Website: apple
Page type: cart
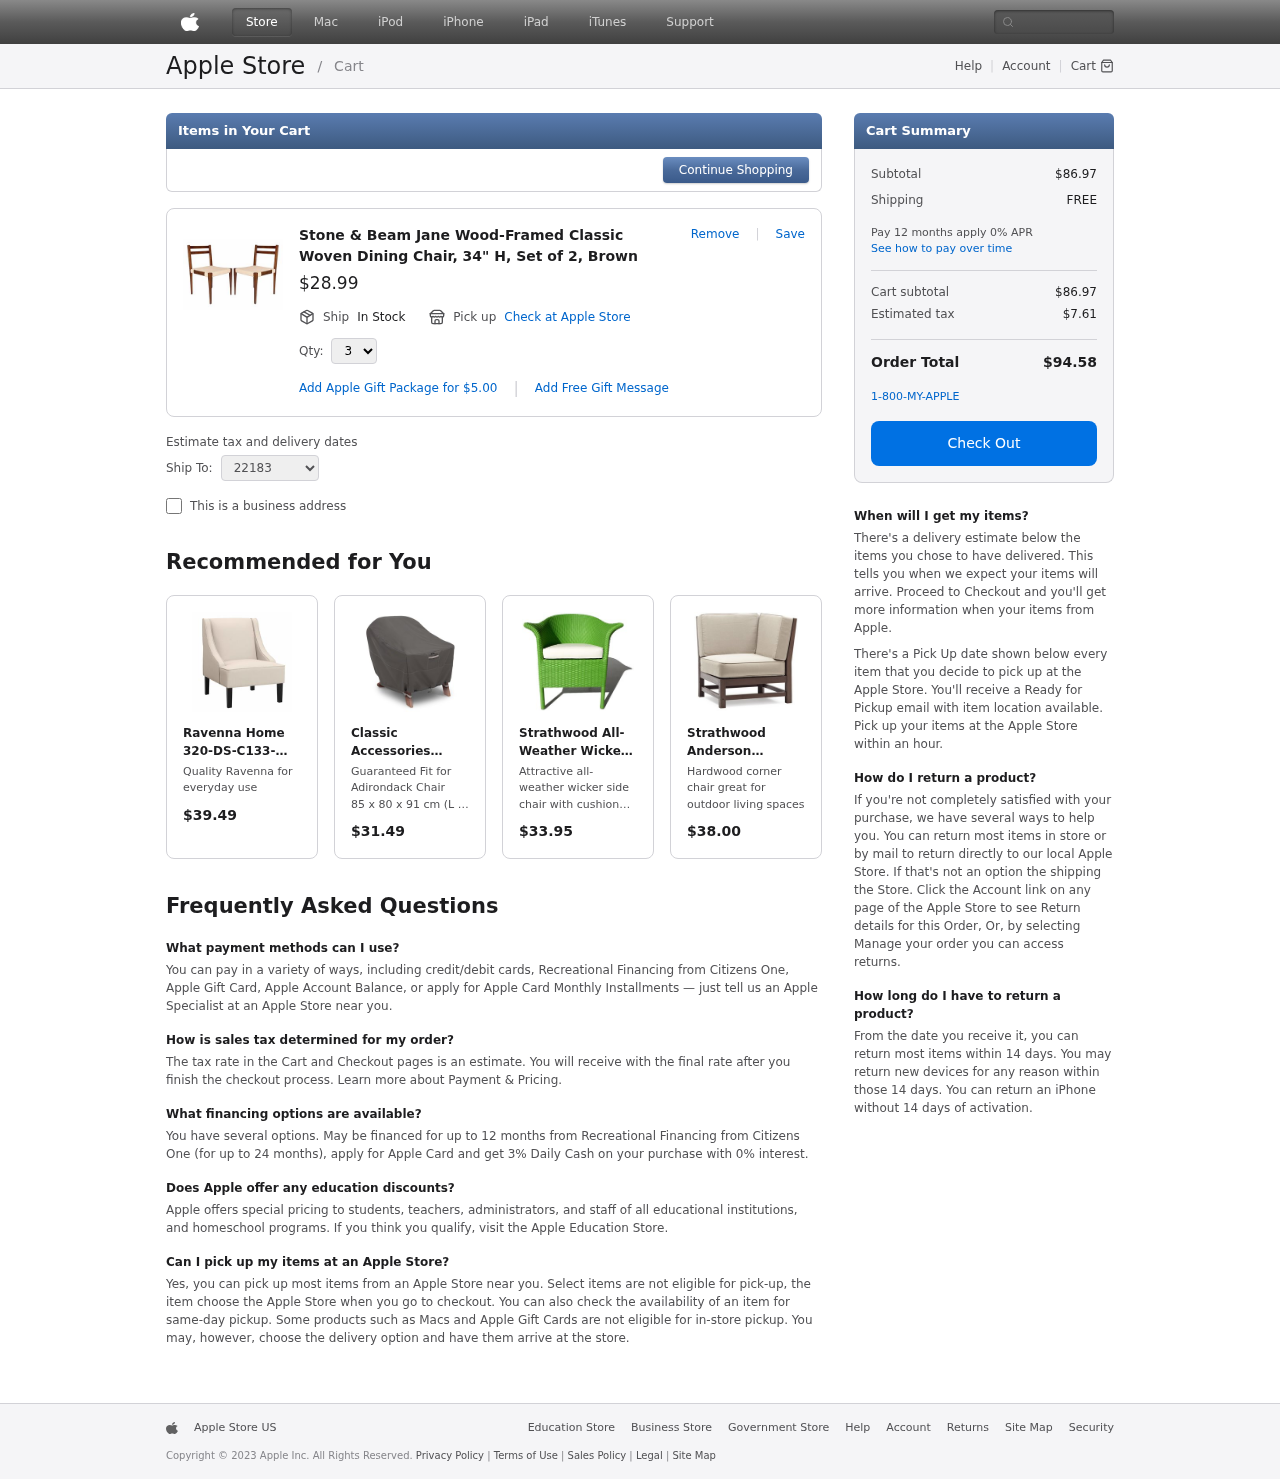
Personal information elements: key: PII_POSTCODE
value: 22183
Product elements: key: PRODUCT1_NAME
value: Stone & Beam Jane Wood-Framed Classic Woven Dining Chair, 34" H, Set of 2, Brown
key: PRODUCT1_PRICE
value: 28.99
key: PRODUCT1_QUANTITY
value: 3
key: PRODUCT2_DESC
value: Quality Ravenna for everyday use
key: PRODUCT2_NAME
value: Ravenna Home 320-DS-C133-708-1-Upholstery: Chair
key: PRODUCT2_PRICE
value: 39.49
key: PRODUCT3_DESC
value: Guaranteed Fit for Adirondack Chair 85 x 80 x 91 cm (L x W x H)
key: PRODUCT3_NAME
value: Classic Accessories Ravenna Adirondack Chair Cover
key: PRODUCT3_PRICE
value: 31.49
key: PRODUCT4_DESC
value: Attractive all-weather wicker side chair with cushion for outdoor or indoor use
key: PRODUCT4_NAME
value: Strathwood All-Weather Wicker Side Chair, Green
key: PRODUCT4_PRICE
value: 33.95
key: PRODUCT5_DESC
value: Hardwood corner chair great for outdoor living spaces
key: PRODUCT5_NAME
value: Strathwood Anderson Hardwood Sectional, Corner Chair
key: PRODUCT5_PRICE
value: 38
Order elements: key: ORDER_SUBTOTAL
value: $86.97
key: ORDER_SHIPPING_COST
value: FREE
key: ORDER_SUBTOTAL2
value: $86.97
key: ORDER_TAX
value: $7.61
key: ORDER_TOTAL
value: $94.58